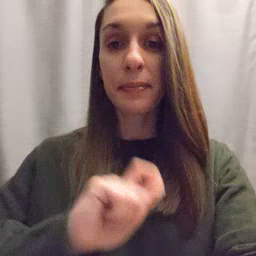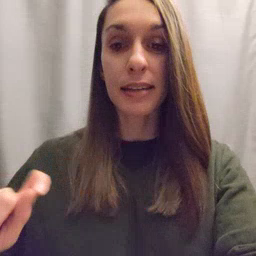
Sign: pen